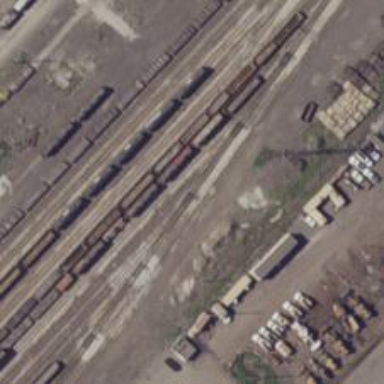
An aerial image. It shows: Rail spur service.